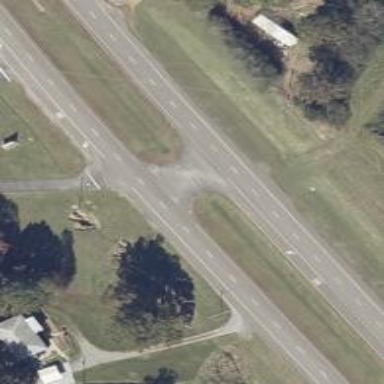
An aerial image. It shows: Primary highway with asphalt surface and dual carriageway.